Interaction volume radius: 5 \u00c5
Interaction volume height: 15 \u00c5
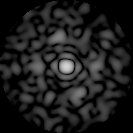
Disorder parameter: 0.8194